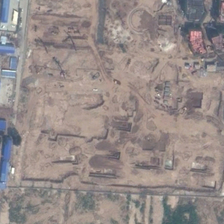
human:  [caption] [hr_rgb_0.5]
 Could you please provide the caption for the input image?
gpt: several buildings are near a piece of bareland .

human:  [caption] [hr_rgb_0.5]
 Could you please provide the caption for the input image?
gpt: several buildings are near a piece of bareland .

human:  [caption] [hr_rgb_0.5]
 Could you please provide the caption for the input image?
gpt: several buildings are near a piece of bareland .

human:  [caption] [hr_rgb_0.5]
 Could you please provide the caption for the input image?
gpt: several buildings are near a piece of bareland .

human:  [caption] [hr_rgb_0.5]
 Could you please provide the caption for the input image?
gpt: several buildings are near a piece of bareland .